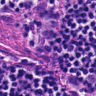
Metastatic tissue present: yes